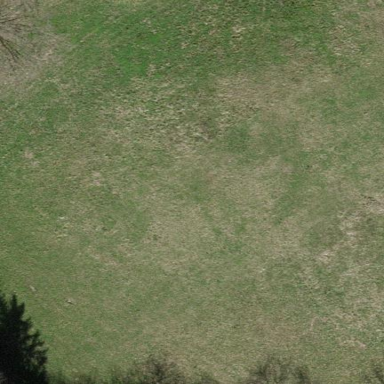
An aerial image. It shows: Beautiful meadow.